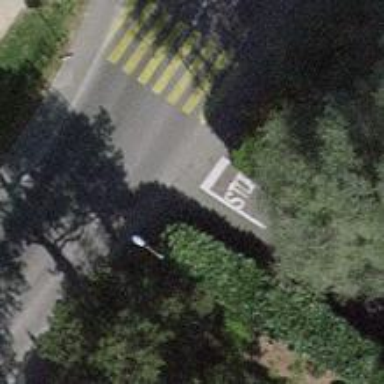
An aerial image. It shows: Unmarked road crossing.